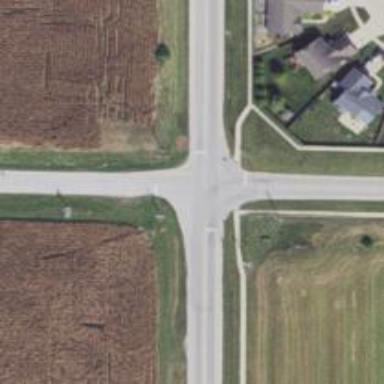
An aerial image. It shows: Stop road.